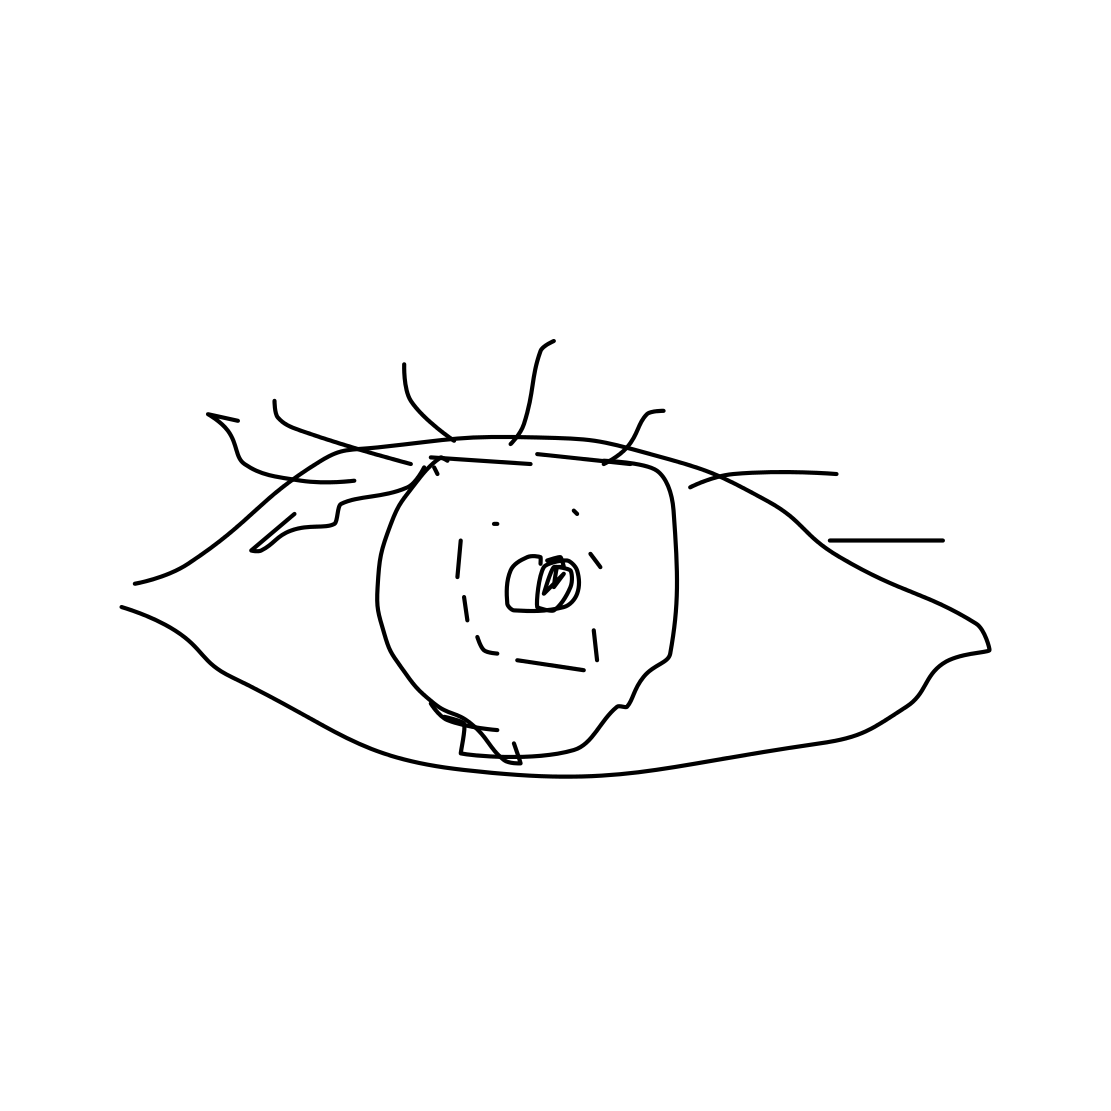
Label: eye